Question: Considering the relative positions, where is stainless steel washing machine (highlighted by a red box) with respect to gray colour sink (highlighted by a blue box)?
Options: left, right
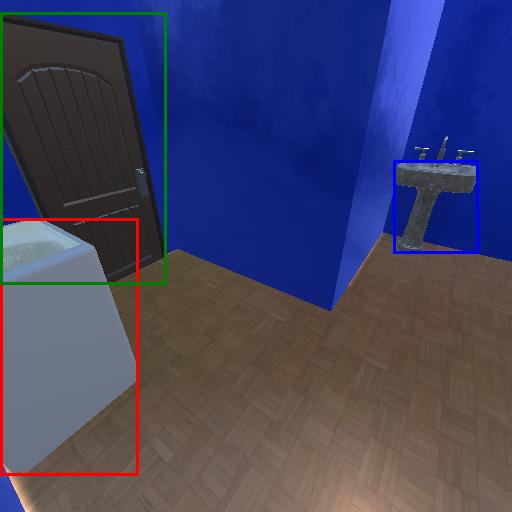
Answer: left